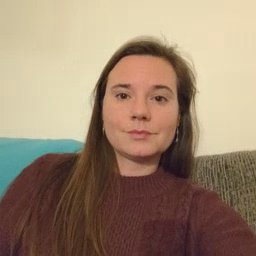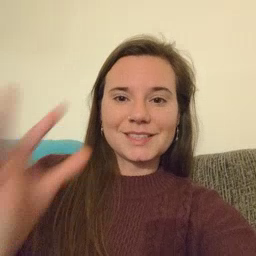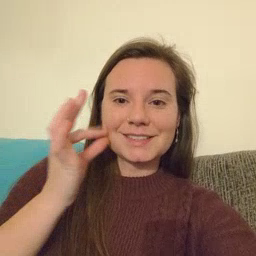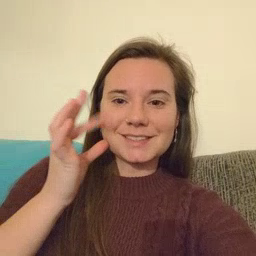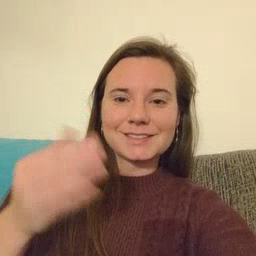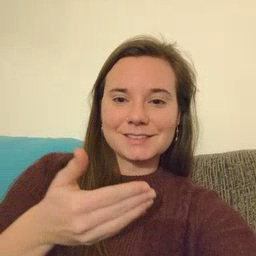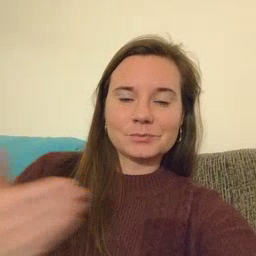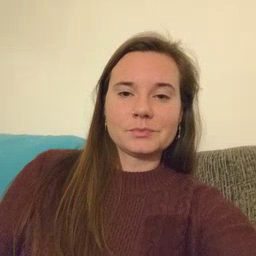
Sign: kitty